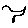
Label: bird